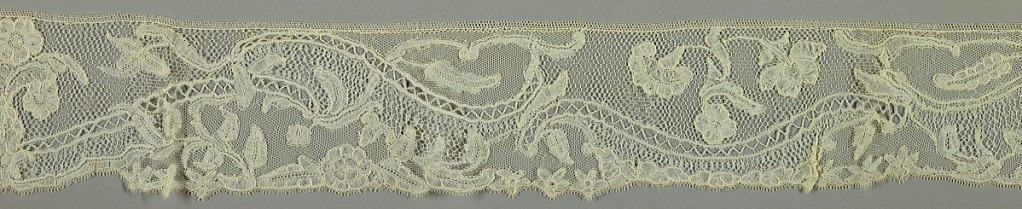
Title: Edging
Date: early 18th century
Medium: Technique: bobbin lace
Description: Bobbin lace edge, curves with plants; early 18th century Brabant